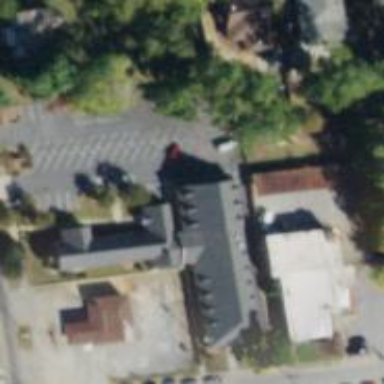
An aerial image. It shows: Church which is place of worship.